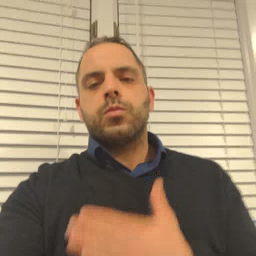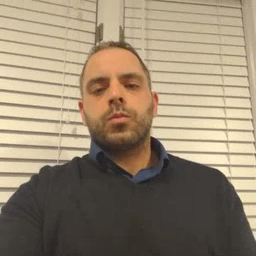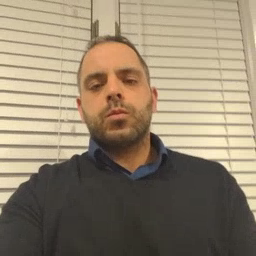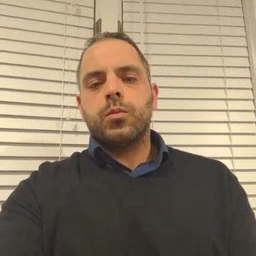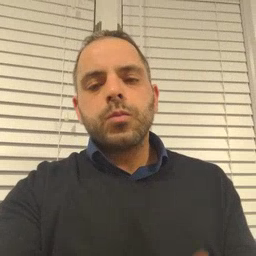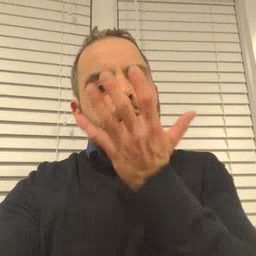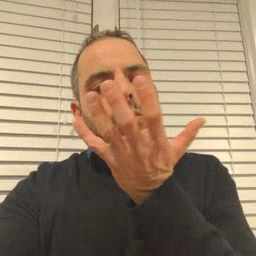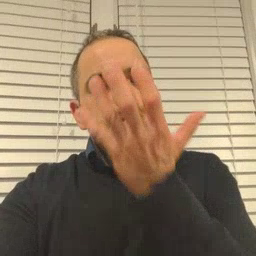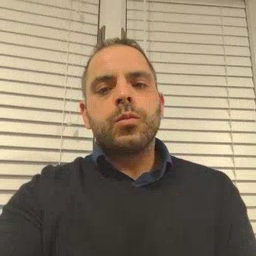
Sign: grass